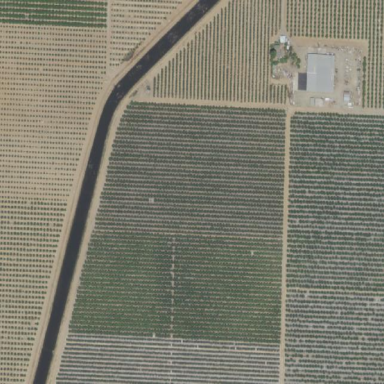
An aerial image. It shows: Orchard.